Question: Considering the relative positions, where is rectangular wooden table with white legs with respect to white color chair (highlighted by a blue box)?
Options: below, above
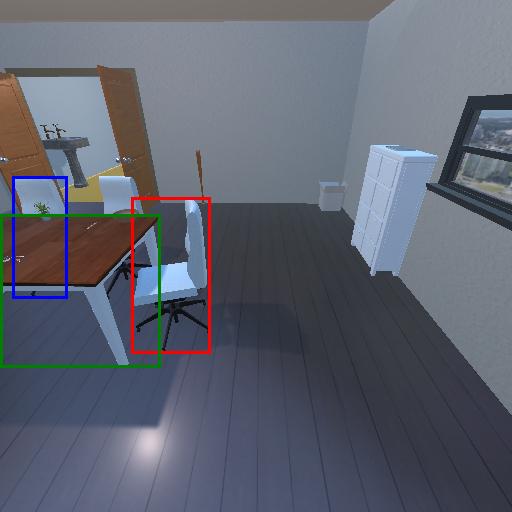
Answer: below